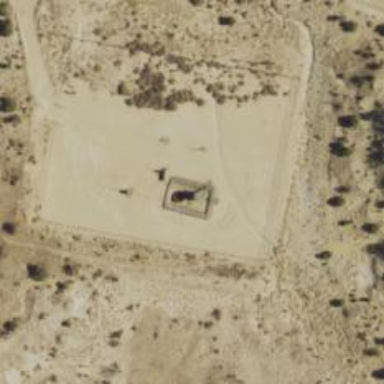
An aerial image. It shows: Storage tank with man-made structure.